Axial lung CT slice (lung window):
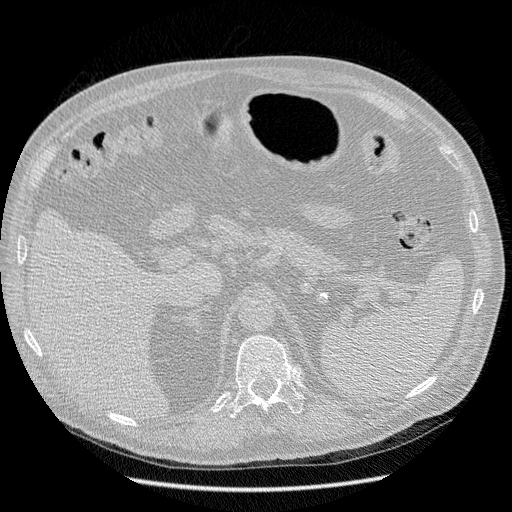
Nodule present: no